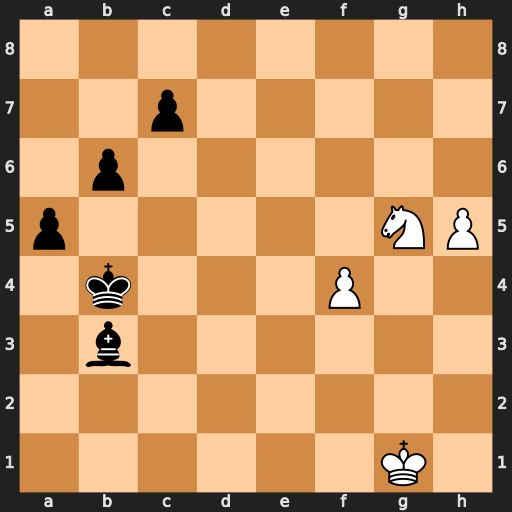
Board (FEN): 8/2p5/1p6/p5NP/1k3P2/1b6/8/6K1
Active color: w
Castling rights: -
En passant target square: -
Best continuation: f5 a4 h6 Bg8 f6 a3 f7 Bxf7 h7